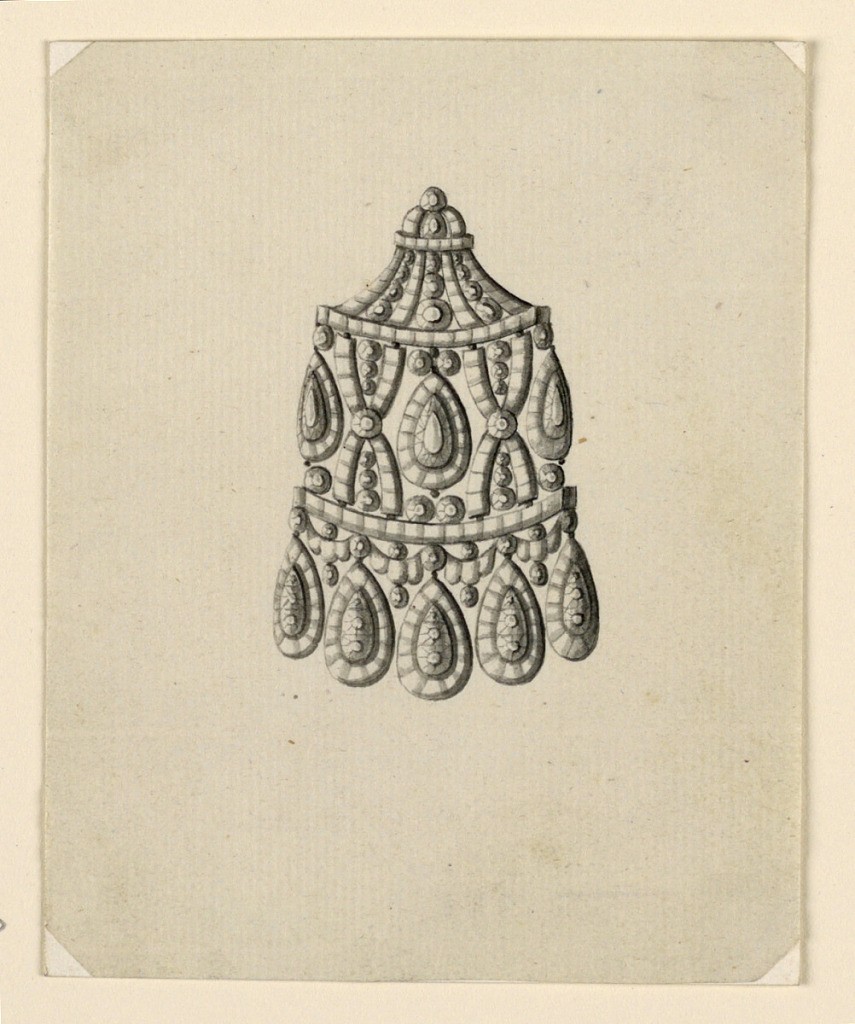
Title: Design for an Earring
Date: late 18th century
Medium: Pen and black ink, brush and gray watercolor on light green paper
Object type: Drawing
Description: Jewelry design for an earring in the shape of a fantastic pavilion. Below five drops, with lambrequins (decorative drapery) above in the intervals. In the central part a kind of vertical knot is connecting a base and the "roof." In the intervals are drops and four small disks. Bevelled corners.